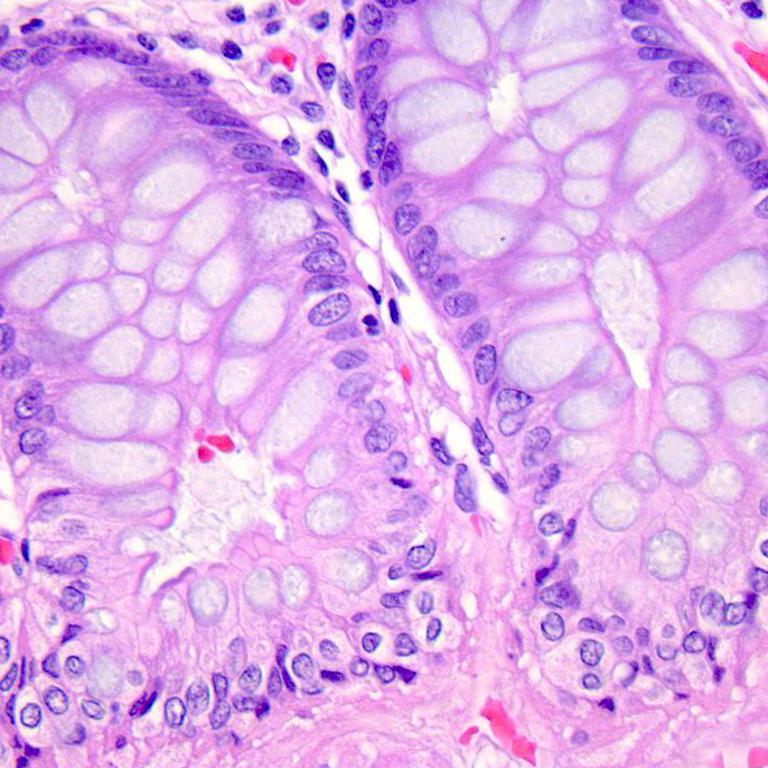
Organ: colon
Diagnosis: benign